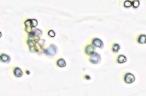
Label: Phaeocystis